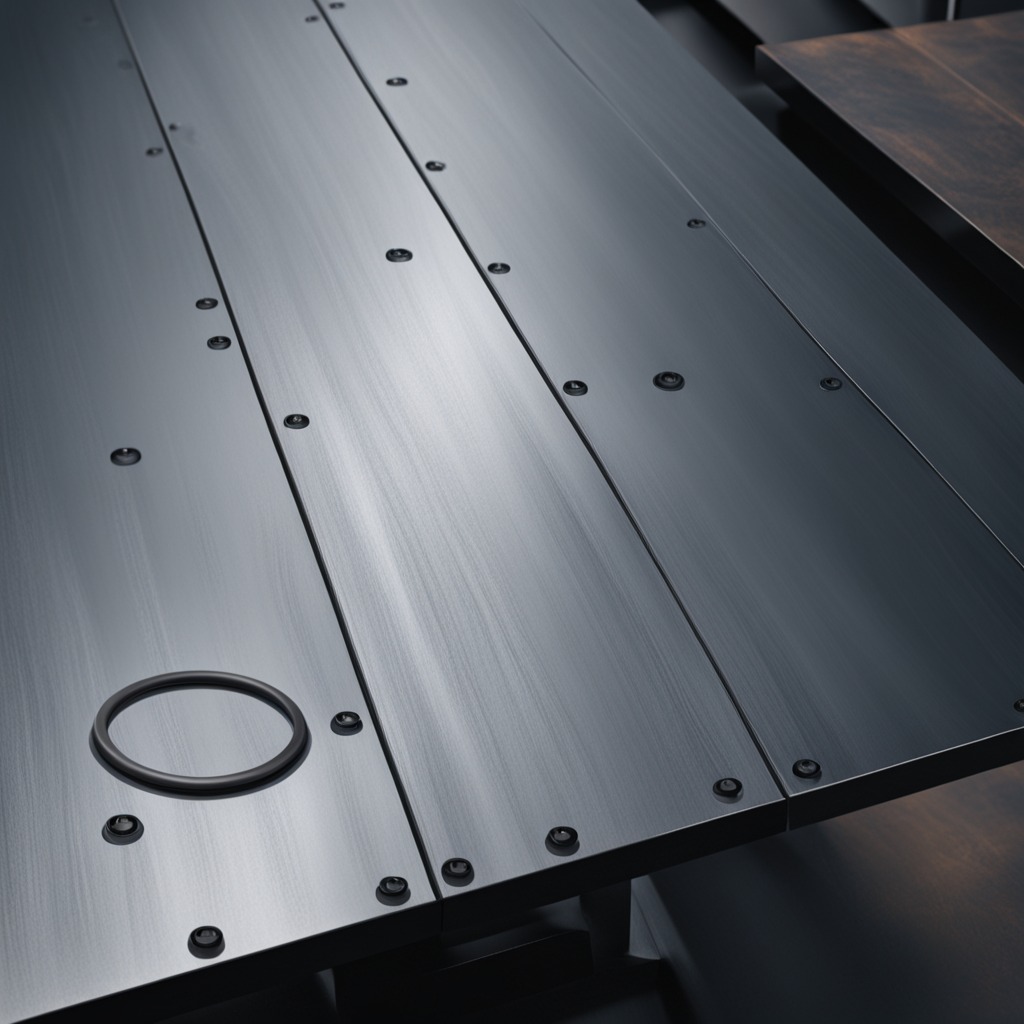
A rubber O-ring is lying on the cold steel table in a mining workshop gritty textures.